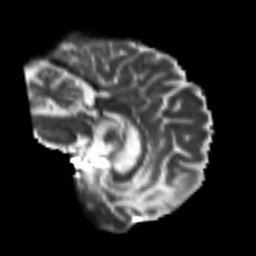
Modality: T2w
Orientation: sagittal
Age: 59
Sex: female
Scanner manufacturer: siemens
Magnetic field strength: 3 T
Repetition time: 7.3 s
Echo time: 0.087 s